Question: I am somewhat lost here:
I try to integrate my Webcam in a Java App using VLCJ. When i open VLC and use the settings shown in the screenshot below everything works well.

But when I then try to use the exact same settings from within my VLCJ App i get the wrong image like VLCJ is using the wrong Webcam device (System default which is a virtual cam and thus not the correct one!).
This is my testcode:
'''
public class Camera_Demo {
private final EmbeddedMediaPlayerComponent mediaPlayerComponent;
public static void main(String[] args) {
SwingUtilities.invokeLater(new Runnable() {
public void run() {
new Camera_Demo();
}
});
}
private Camera_Demo() {
NativeLibrary.addSearchPath(RuntimeUtil.getLibVlcLibraryName(), "C:/Program Files (x86)/VideoLAN/VLC");
Native.loadLibrary(RuntimeUtil.getLibVlcLibraryName(), LibVlc.class);
JFrame frame = new JFrame("vlcj Tutorial");
mediaPlayerComponent = new EmbeddedMediaPlayerComponent();
frame.setContentPane(mediaPlayerComponent);
frame.setLocation(100, 100);
frame.setSize(1280, 720);
frame.setDefaultCloseOperation(JFrame.EXIT_ON_CLOSE);
frame.setVisible(true);
String [] options = {" :dshow-vdev=HP HD Webcam [Fixed]"
+ " :dshow-adev=none"
+ " :dshow-size=1280x720"
+ " :dshow-aspect-ratio=16\:9"
+ " :live-caching=200"};
mediaPlayerComponent.getMediaPlayer().startMedia("dshow://", options);
}
}
'''
Using the quoted code i get a JFrame showing a blue Cyberlink "please start your webcam" logo. This happens in VLC, too, when i use the Virtual Webcam device ("CyberLink Webcam Sharing Manager"). That is why I use "dshow-vdev=HP HD Webcam [Fixed]".
That is the excat name of the physical device (see screenshot above).
So i have NO idea at all why this is working in VLC but not in VLCJ....
Any ideas?
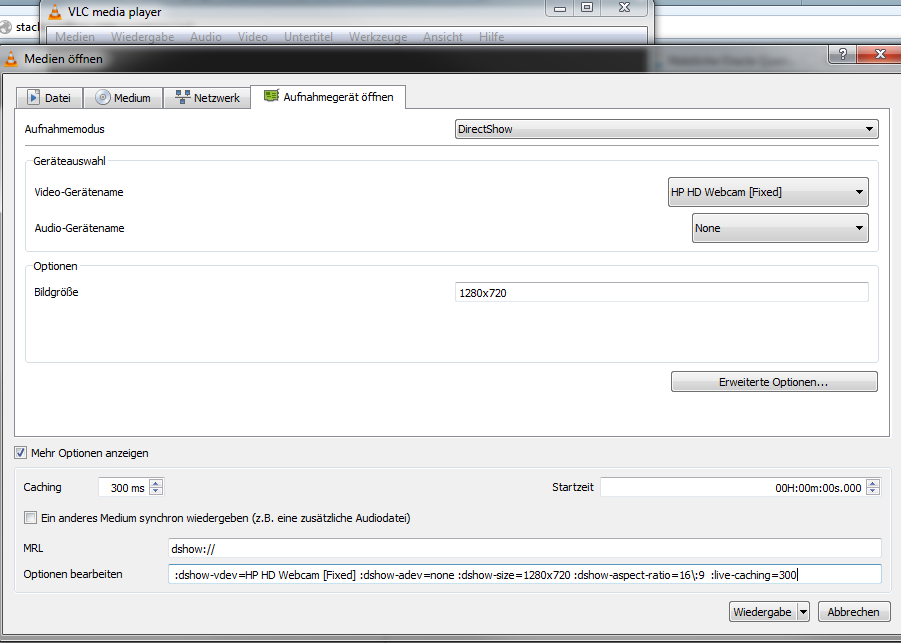
Answer: The options need to be split, not concatenated.
You need to convert this:
'''
String [] options = {" :dshow-vdev=HP HD Webcam [Fixed]"
+ " :dshow-adev=none"
+ " :dshow-size=1280x720"
+ " :dshow-aspect-ratio=16\:9"
+ " :live-caching=200"};
'''
Into an actual array of strings like this:
'''
String[] options = {":dshow-vdev=HP HD Webcam [Fixed]",
":dshow-adev=none",
":dshow-size=1280x720",
":dshow-aspect-ratio=16\:9",
":live-caching=200"};
'''
The examples in the vlcj test sources do similar things.